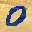
Label: 0